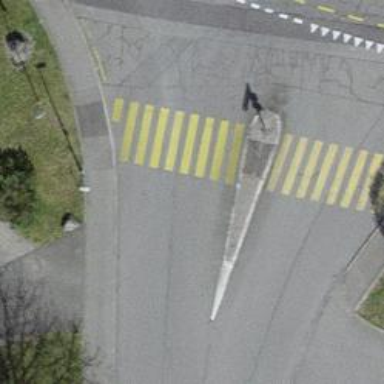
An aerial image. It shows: Uncontrolled zebra crossing with pedestrian island.